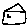
Label: house